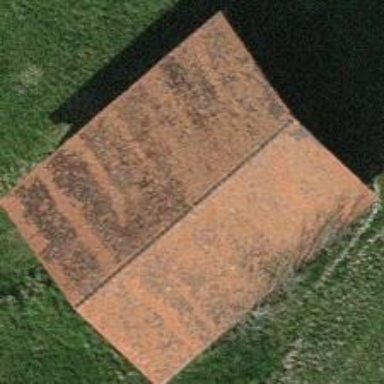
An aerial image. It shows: Farm building.